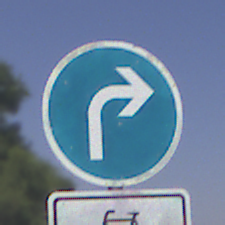
Verkehrszeichen: VorgeschriebeneFahrtrichtungRechts
Zusatzzeichen unten: EinspurigeFahrzeugeFrei1
Umgebung: Outdoor, RoadRail
Tageszeit: Midday
Wetter: Clear
Licht: Natural
Jahreszeit: NotSpecified
Kontrast: HighContrast